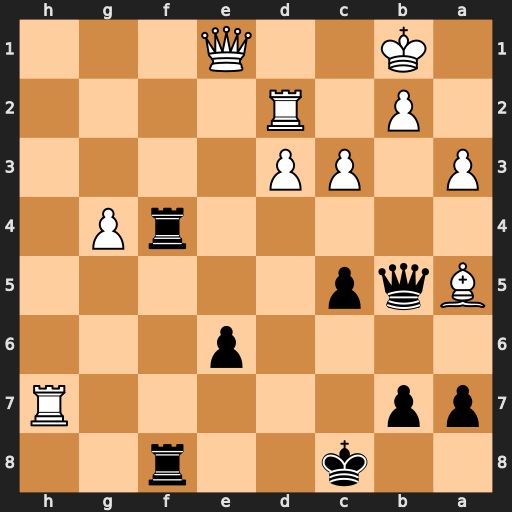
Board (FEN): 2k2r2/pp5R/4p3/Bqp5/5rP1/P1PP4/1P1R4/1K2Q3
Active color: b
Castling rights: -
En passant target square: -
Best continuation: Rf1 Rh1 Rxe1+